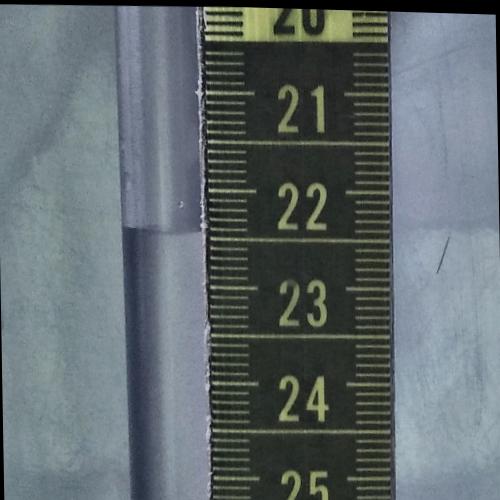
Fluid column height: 22.4 cm